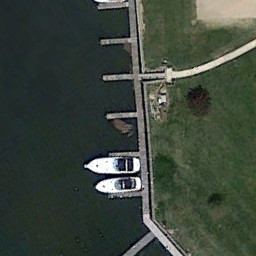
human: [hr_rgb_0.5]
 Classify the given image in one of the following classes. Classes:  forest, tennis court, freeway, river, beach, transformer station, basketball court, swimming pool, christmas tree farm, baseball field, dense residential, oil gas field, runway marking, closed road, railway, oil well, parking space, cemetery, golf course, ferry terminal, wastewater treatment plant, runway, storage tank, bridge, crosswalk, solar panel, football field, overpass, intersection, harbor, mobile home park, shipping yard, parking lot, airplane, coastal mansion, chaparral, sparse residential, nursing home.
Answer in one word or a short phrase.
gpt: ferry terminal